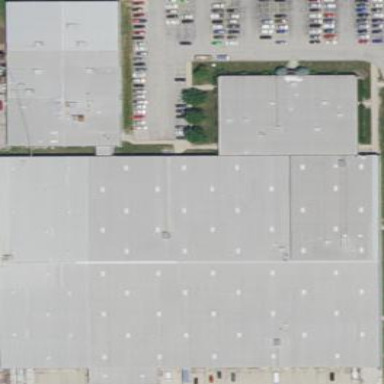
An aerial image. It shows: Industrial building.